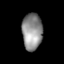
Tissue: lung
Cell type: Epithelial cells
Senescence score: 0.1664
Nuclear area (px): 726
Mean DAPI intensity: 142.127